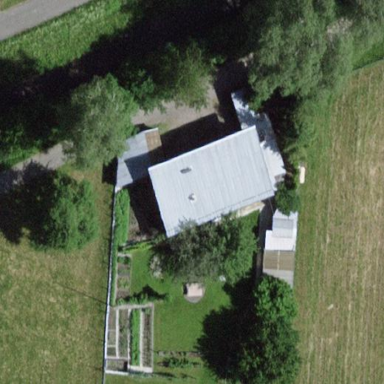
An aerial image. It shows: Shed building.